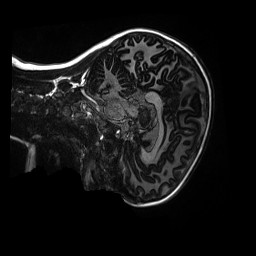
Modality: MP2RAGE
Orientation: sagittal
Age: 10
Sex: female
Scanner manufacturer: siemens
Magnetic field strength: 3 T
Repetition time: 4 s
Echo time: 0.00303 s